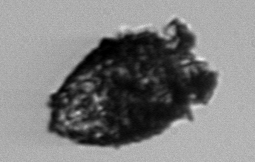
Label: Stenosemella_pacifica